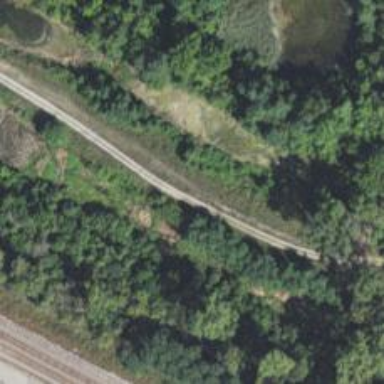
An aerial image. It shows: Track with grade2 tracktype and embankment.